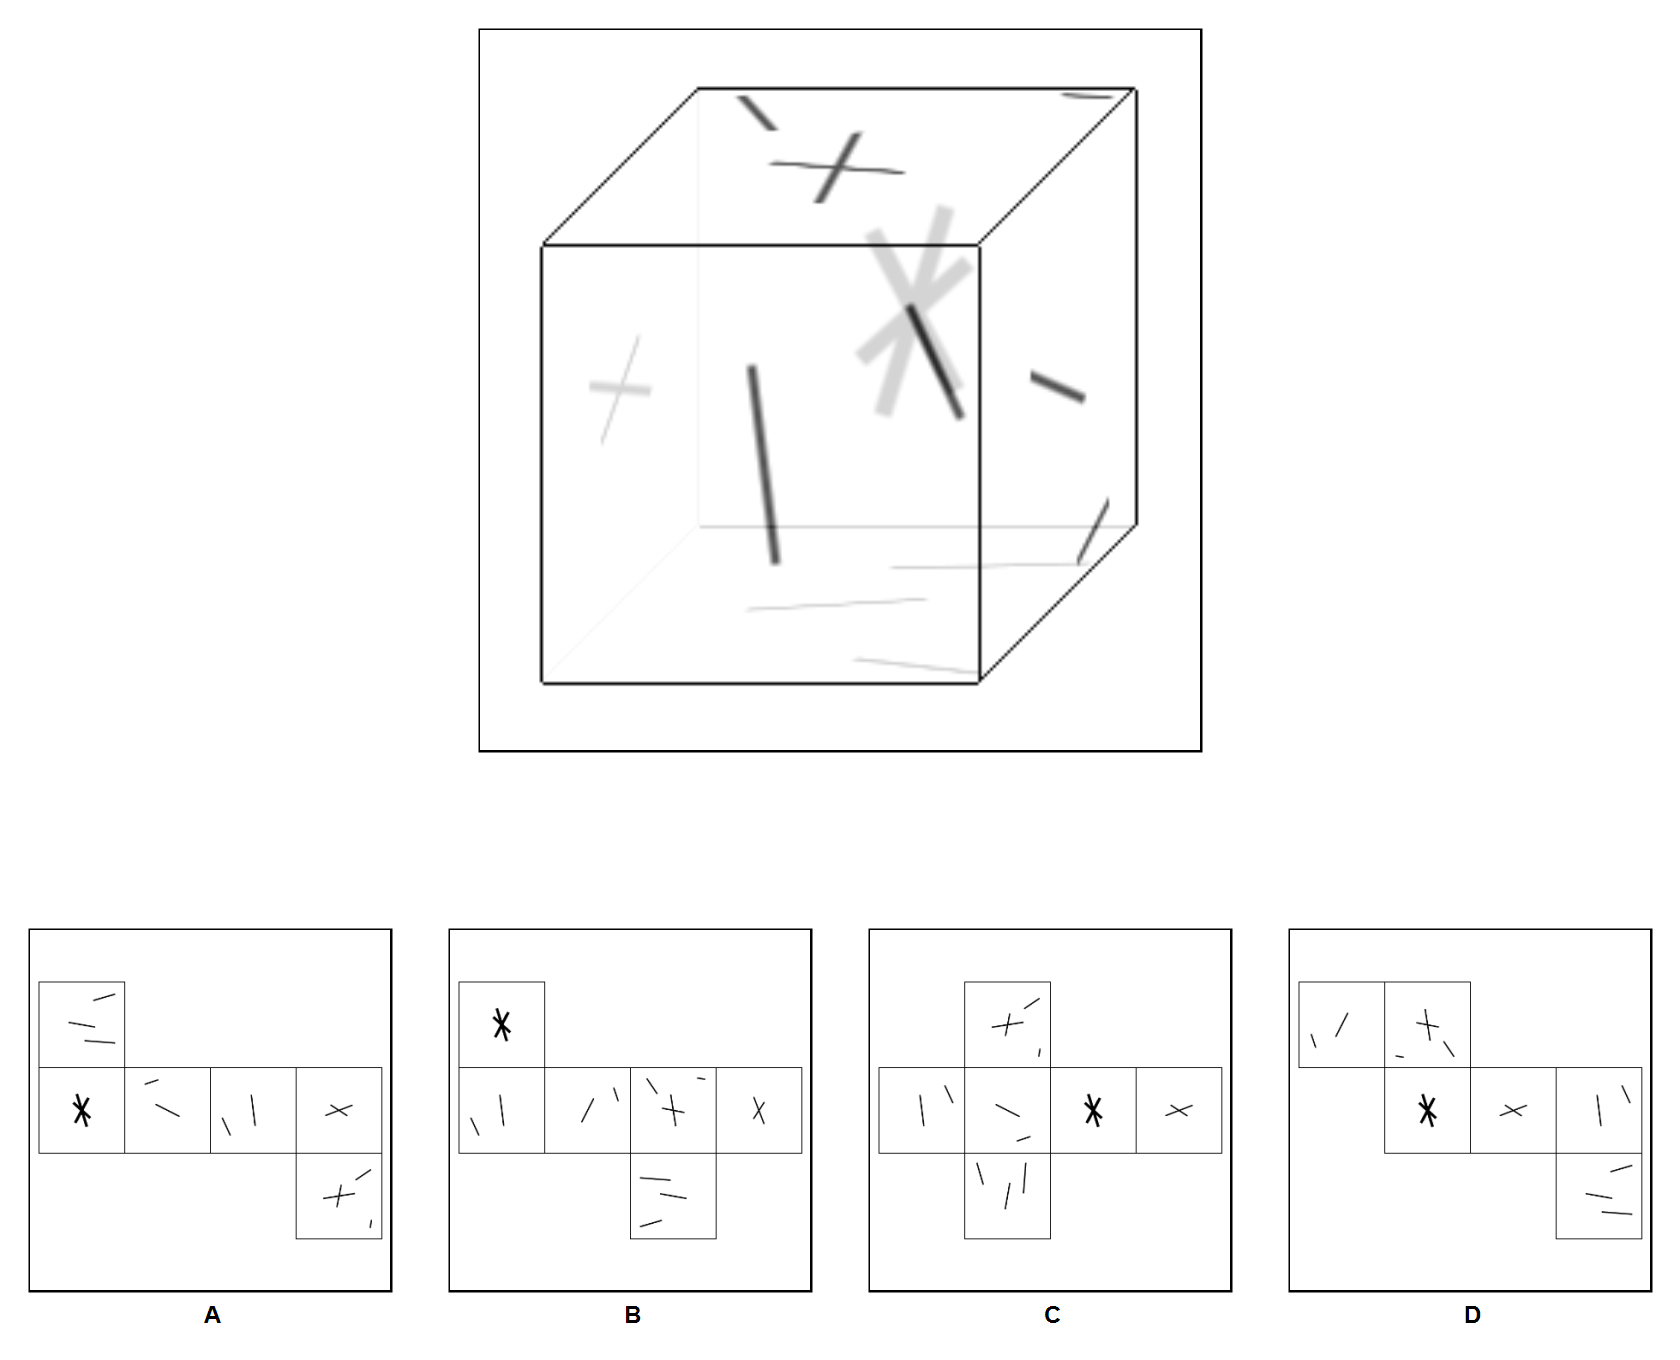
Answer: B